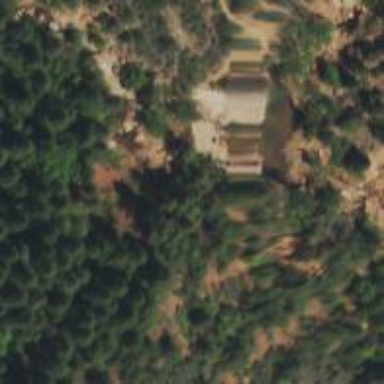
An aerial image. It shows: Culvert tunnel with waterfall.